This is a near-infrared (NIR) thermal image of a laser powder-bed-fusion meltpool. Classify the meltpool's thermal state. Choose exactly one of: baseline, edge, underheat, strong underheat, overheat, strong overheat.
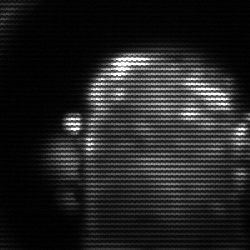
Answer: baseline